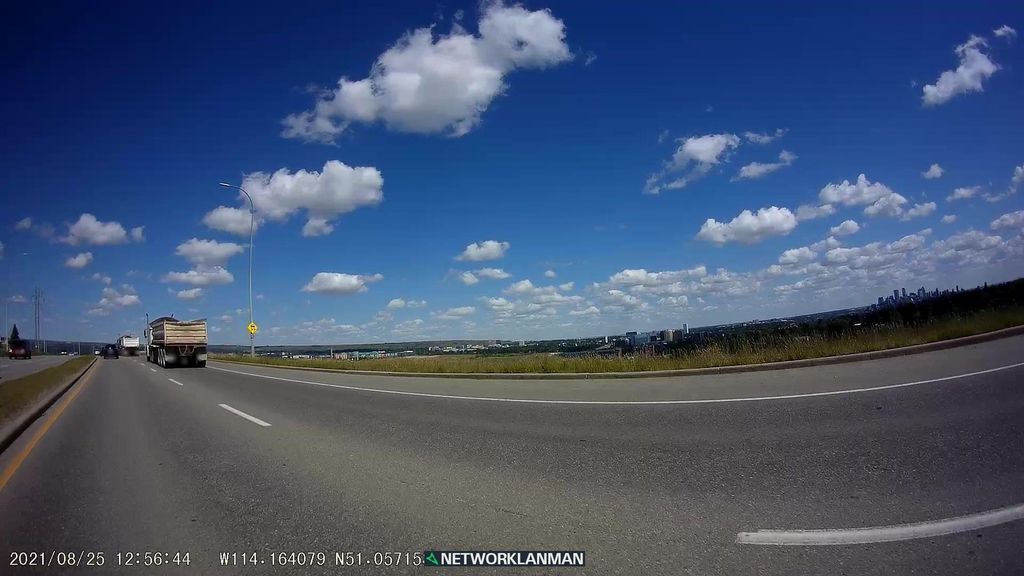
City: calgary